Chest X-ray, AP view. Patient: 55 years old, sex M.
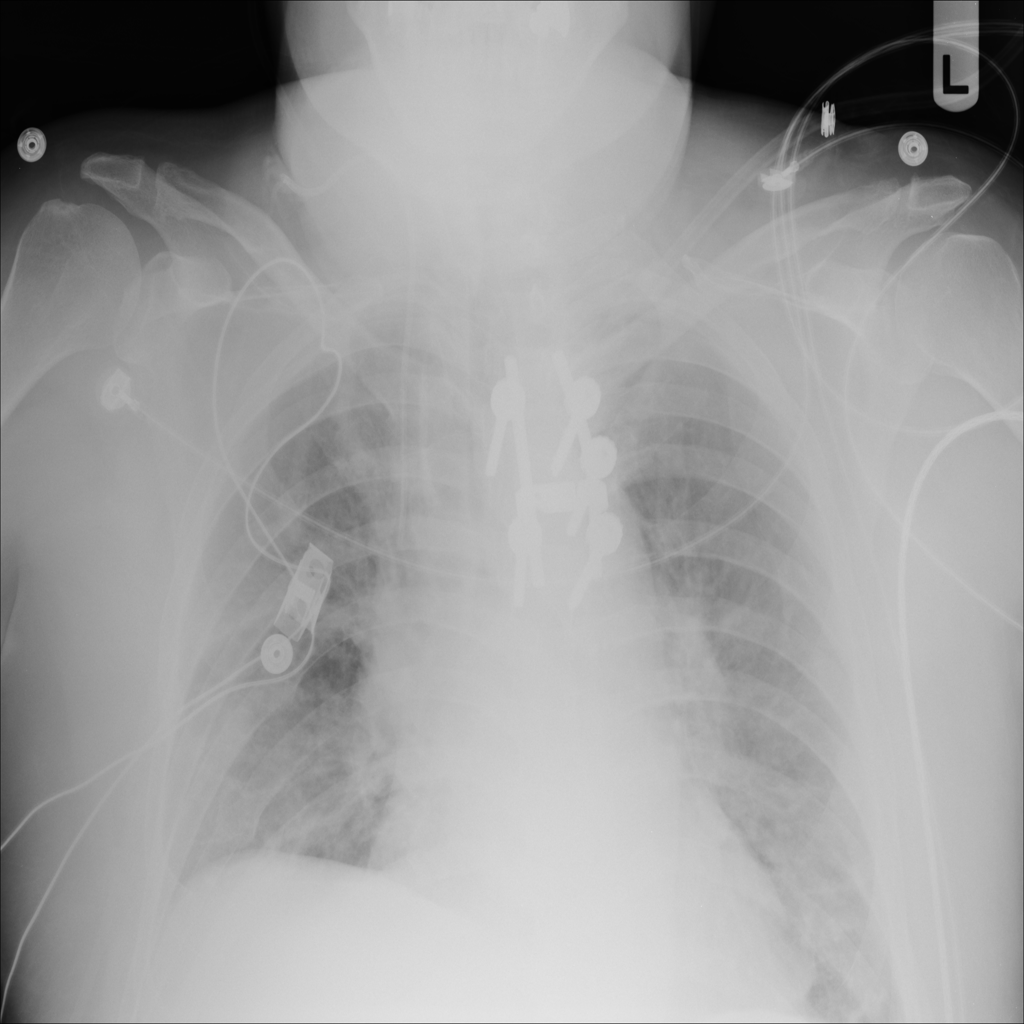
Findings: No Finding